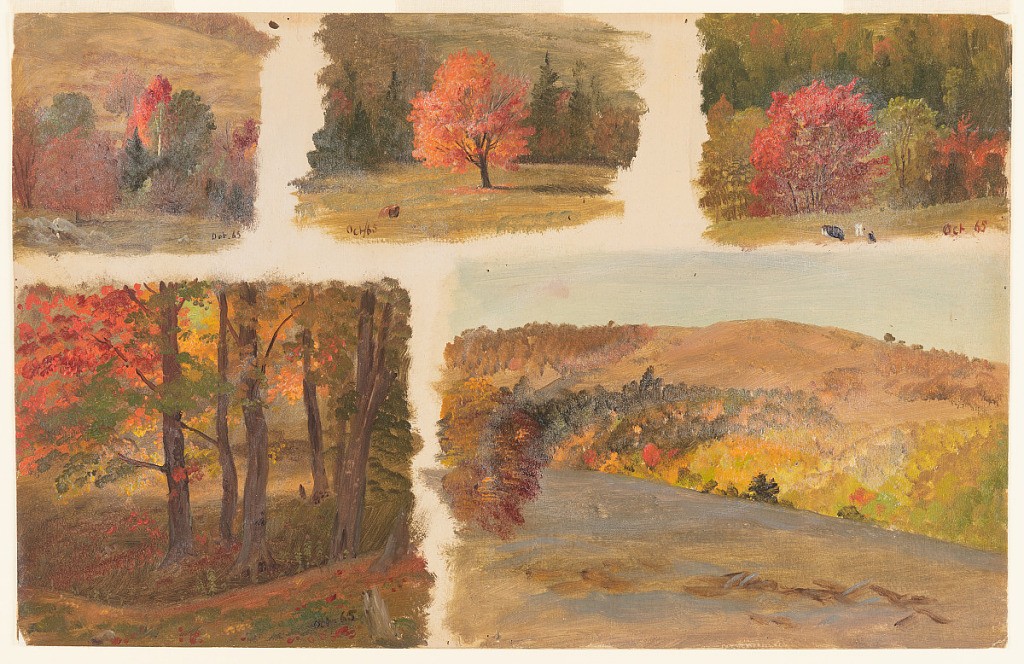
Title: Autumn Vignettes, Vermont
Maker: Frederic Edwin Church, American, 1826–1900
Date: October 1865
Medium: Oil and graphite on tan paperboard
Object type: Drawing
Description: Five landscape sketches showing views of autumn foliage around the rolling terrain of Vermont. At upper left, a grove of trees--including a candy-red tree at center--is visible in front of a steep, grassy hillside. At upper center, a lone tree stands in a pasture at center, vibrantly cloaked in orange and red autumn hues, as a cow grazes at lower left and a stand of trees is included in the background. At upper right, two cows graze on a gently sloping pasture while two vivid, red trees are shown in the dense woods behind them. At lower left, a shady scene within the woods is included, looking downward at a stand of at least five trees with bright orange-red autumn hues at upper left. Finally, at lower right, a view overlooks a sloping hillside with a split rail fence in the foreground, as a diversely-colored hillside is visible in the distance below a light blue, open sky.